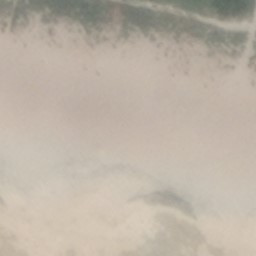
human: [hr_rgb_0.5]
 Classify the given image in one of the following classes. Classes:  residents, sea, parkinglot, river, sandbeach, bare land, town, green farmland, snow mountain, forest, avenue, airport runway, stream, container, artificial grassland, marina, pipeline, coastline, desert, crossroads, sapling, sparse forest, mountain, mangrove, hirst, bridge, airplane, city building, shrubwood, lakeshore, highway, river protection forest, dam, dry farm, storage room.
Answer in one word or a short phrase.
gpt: sandbeach